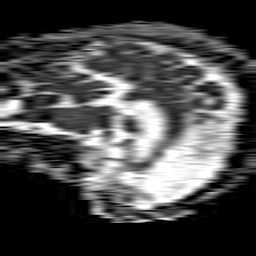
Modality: ADC
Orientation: sagittal
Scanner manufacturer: philips
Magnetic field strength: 1.5 T
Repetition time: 4.6 s
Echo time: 0.08528 s